Interaction volume radius: 5 \u00c5
Interaction volume height: 10 \u00c5
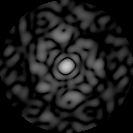
Disorder parameter: 0.8294